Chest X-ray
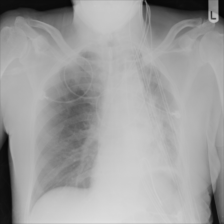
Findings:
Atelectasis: negative
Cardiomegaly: negative
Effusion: negative
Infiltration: positive
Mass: negative
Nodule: negative
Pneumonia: negative
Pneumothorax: negative
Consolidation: negative
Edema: positive
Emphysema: negative
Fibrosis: negative
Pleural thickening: negative
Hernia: negative